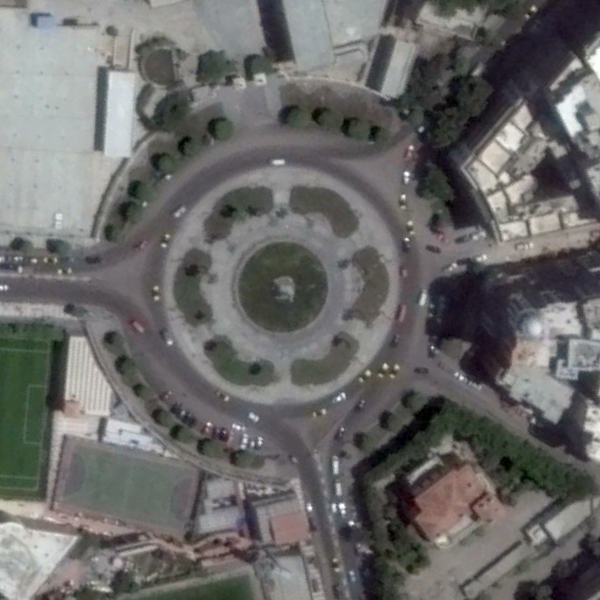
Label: Square